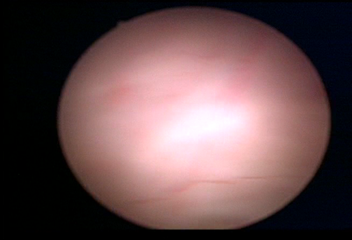
Modality: WLC
Class: Normal mucosa
Bladder cancer association: No